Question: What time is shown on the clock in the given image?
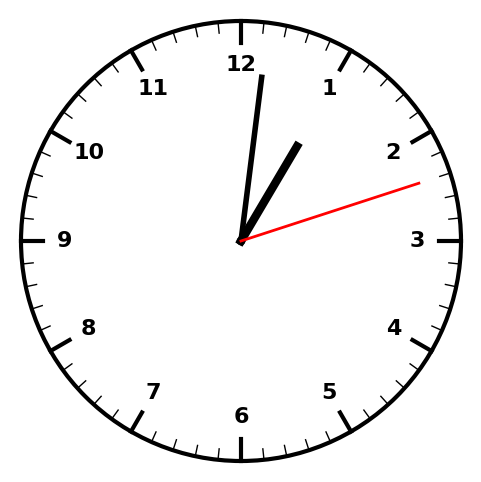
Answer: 01:01:12